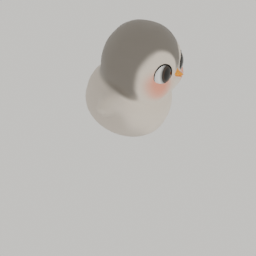
Label: animals